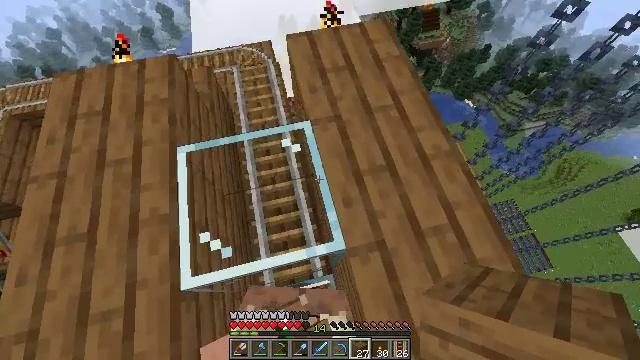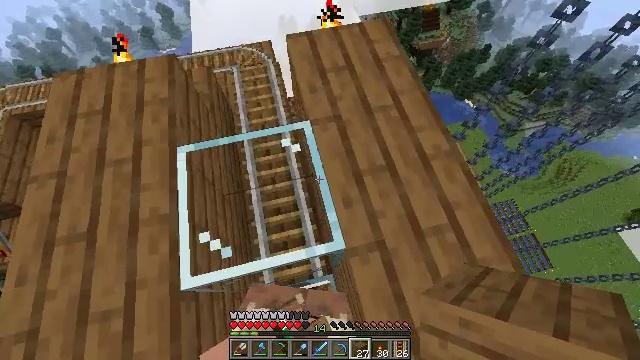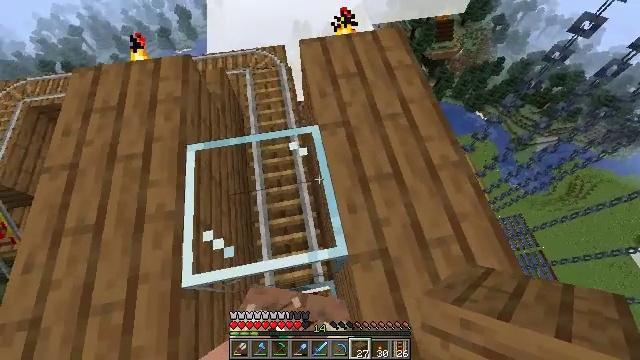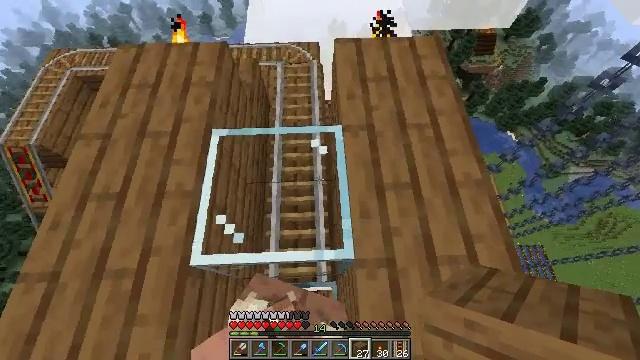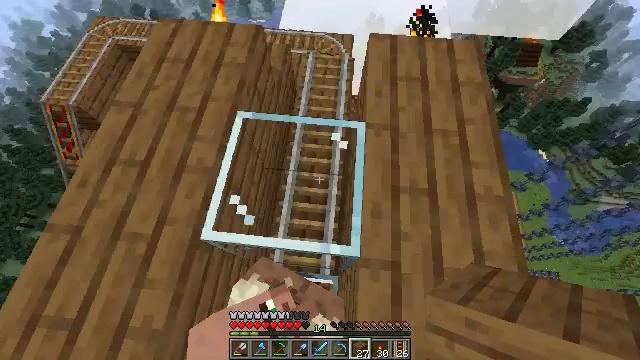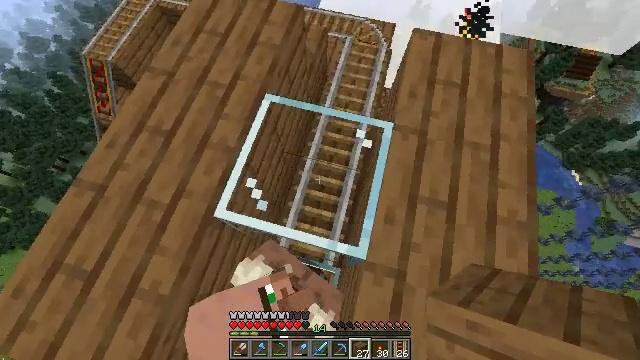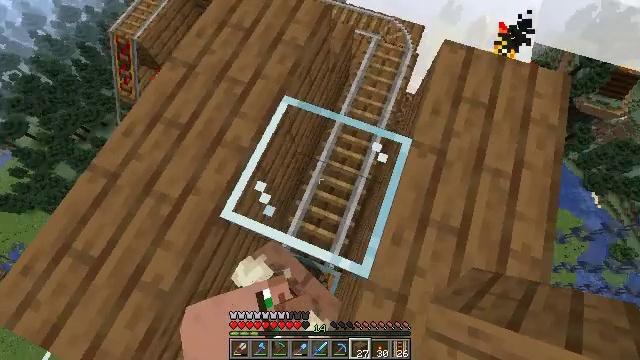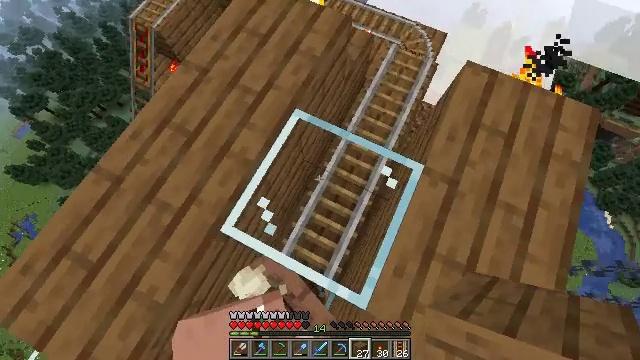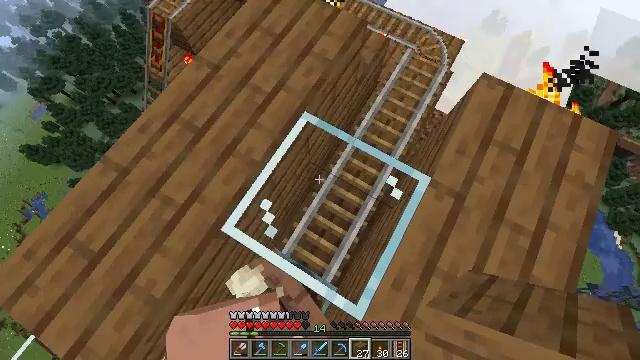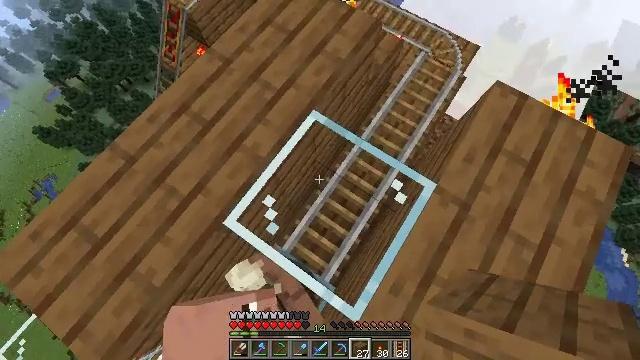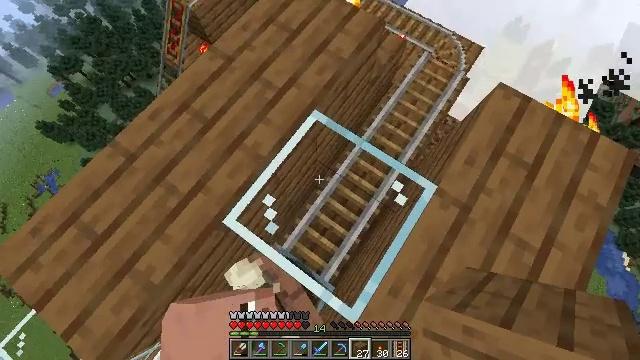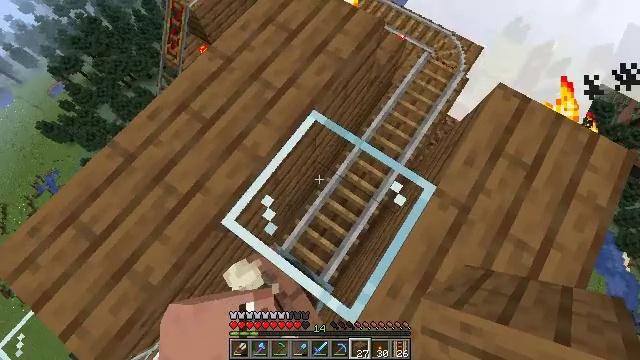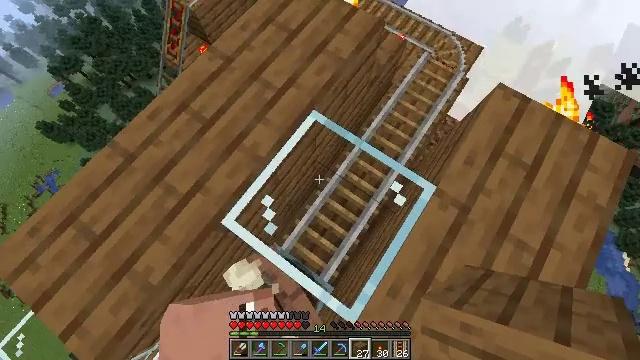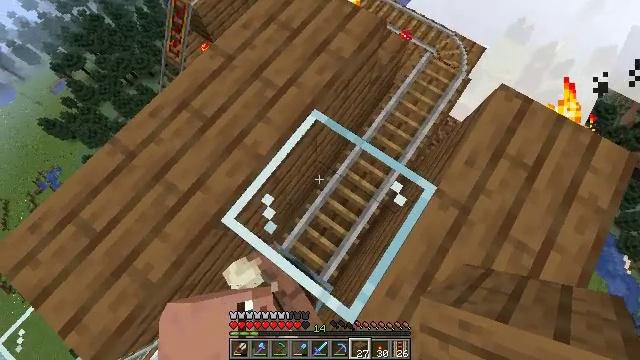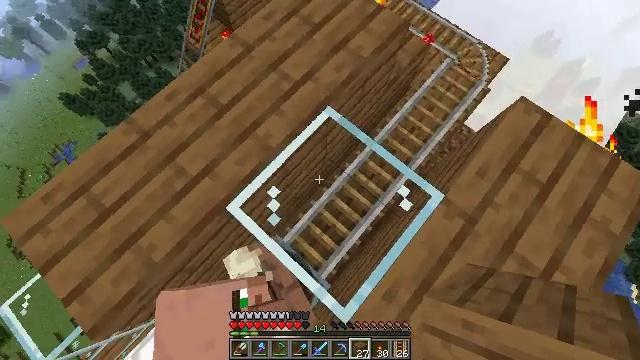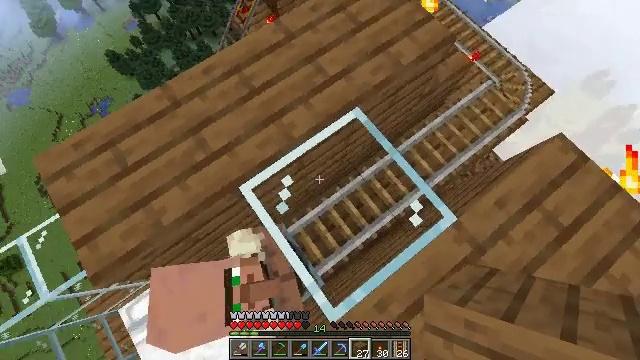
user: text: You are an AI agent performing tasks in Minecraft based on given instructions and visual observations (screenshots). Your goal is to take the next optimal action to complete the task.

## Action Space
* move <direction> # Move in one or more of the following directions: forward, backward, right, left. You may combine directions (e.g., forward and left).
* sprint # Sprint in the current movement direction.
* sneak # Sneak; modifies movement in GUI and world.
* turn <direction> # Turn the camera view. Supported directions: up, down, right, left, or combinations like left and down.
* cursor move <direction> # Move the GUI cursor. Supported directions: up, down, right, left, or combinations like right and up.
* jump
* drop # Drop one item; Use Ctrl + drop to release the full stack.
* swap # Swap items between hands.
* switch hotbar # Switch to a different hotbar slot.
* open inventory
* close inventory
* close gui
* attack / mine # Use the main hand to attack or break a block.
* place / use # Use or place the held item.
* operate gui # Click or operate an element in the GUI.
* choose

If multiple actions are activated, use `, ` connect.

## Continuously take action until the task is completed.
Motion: motion action
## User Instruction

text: Mine the glass to clear the view.
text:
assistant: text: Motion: no_op
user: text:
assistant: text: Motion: turn left and up
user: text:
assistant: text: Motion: turn left
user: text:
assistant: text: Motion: turn left and down
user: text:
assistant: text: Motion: move forward, turn left and down
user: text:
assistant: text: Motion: move forward, turn left and down
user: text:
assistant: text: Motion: turn left
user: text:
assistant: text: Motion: turn left
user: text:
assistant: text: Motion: turn left
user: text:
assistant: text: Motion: no_op
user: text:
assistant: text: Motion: no_op
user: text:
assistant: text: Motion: no_op
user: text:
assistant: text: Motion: no_op
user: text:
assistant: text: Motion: turn left
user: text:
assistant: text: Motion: turn left
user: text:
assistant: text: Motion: turn left
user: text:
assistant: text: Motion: turn left
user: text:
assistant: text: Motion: turn left
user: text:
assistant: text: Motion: turn left
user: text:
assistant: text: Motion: turn left and up
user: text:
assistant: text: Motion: turn left
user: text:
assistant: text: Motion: turn right
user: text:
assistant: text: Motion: no_op
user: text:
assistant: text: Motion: no_op
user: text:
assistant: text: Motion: no_op
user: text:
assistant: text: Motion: turn left
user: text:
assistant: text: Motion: move forward, turn left and up
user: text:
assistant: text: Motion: move forward, turn left
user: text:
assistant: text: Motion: turn left and down
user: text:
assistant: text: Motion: turn left